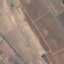
Label: PermanentCrop